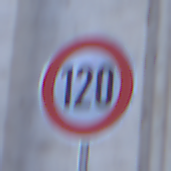
Verkehrszeichen: Geschwindigkeit120
Umgebung: Outdoor, Urban
Tageszeit: SunriseSunset
Wetter: Clear
Licht: Natural
Jahreszeit: NotSpecified
Kontrast: MediumContrast